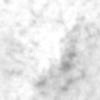
Label: no_change